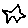
Label: star